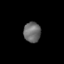
Tissue: skin
Cell type: Epithelial cells
Senescence score: 0.209
Nuclear area (px): 340
Mean DAPI intensity: 107.941